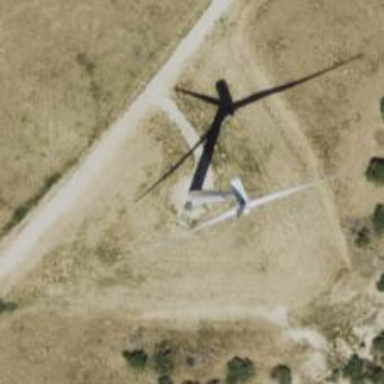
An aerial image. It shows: Wind generator in the form of horizontal axis wind turbine.